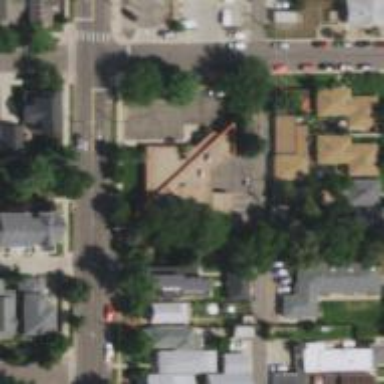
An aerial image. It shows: Healthcare clinic is depicted in the image.